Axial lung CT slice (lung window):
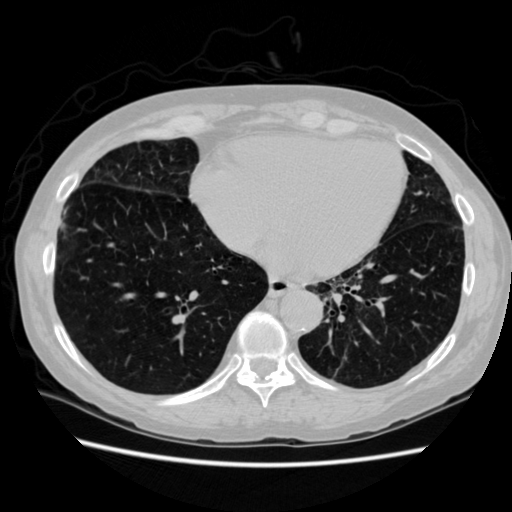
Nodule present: no